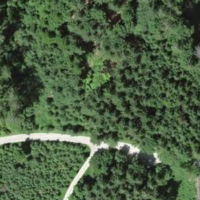
EUNIS habitat code: 43
Species observed at this site:
Graphosoma italicum